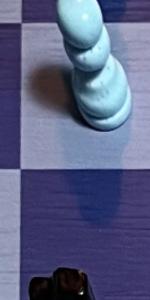
Label: Empty